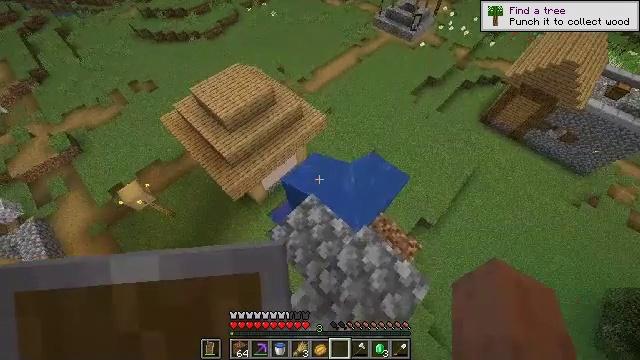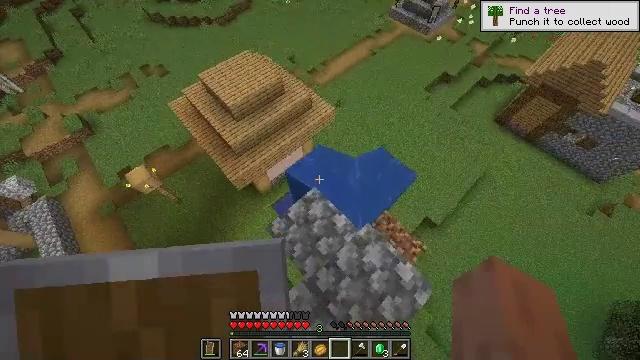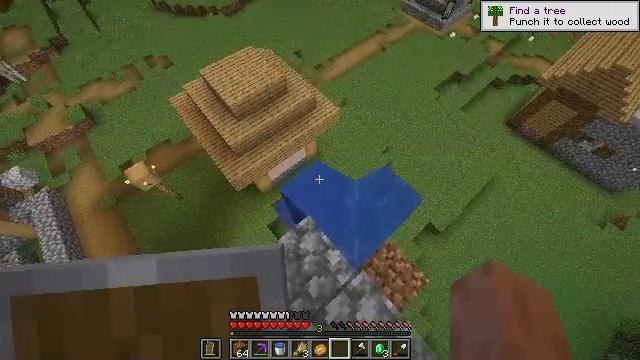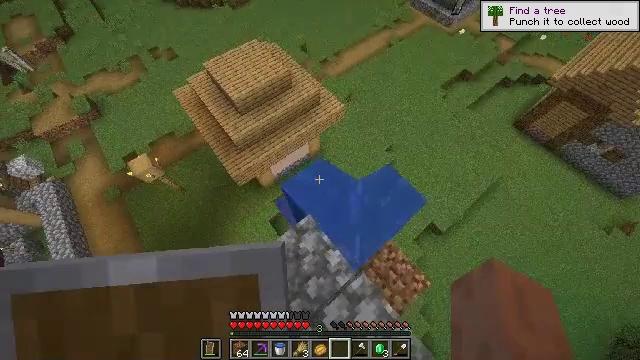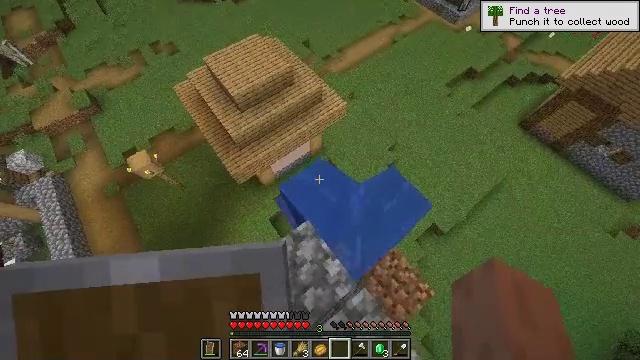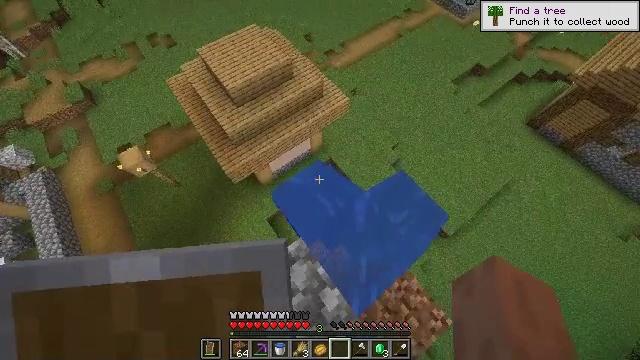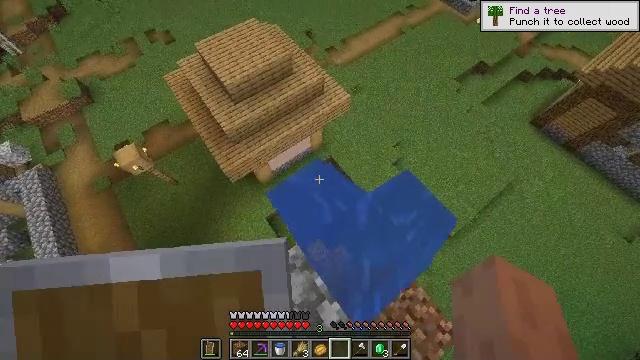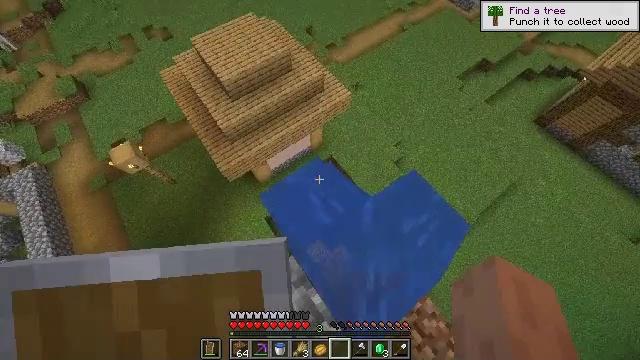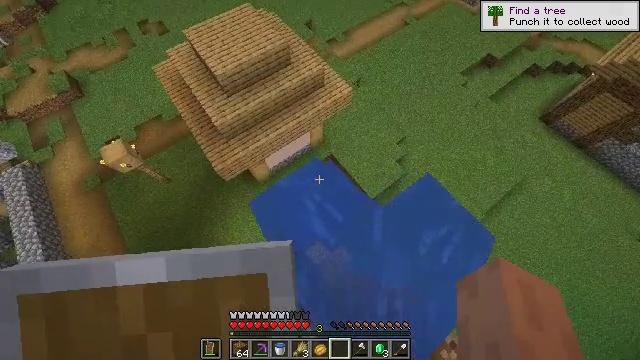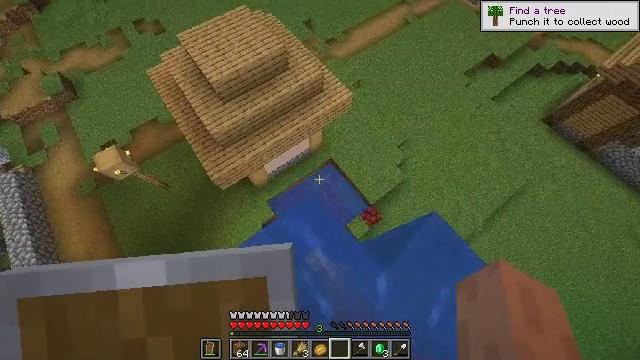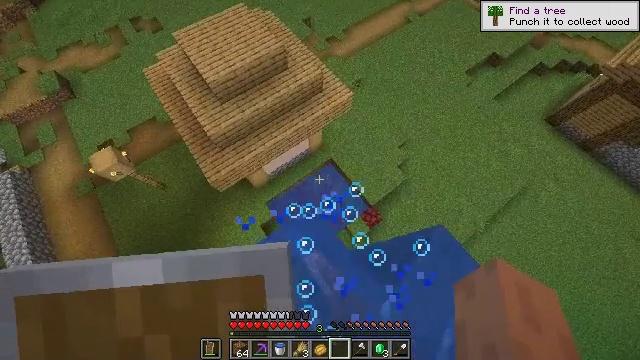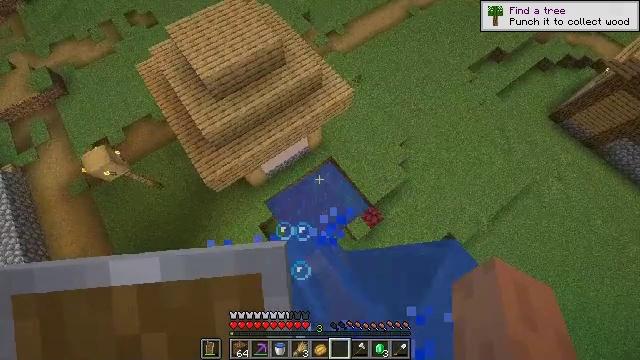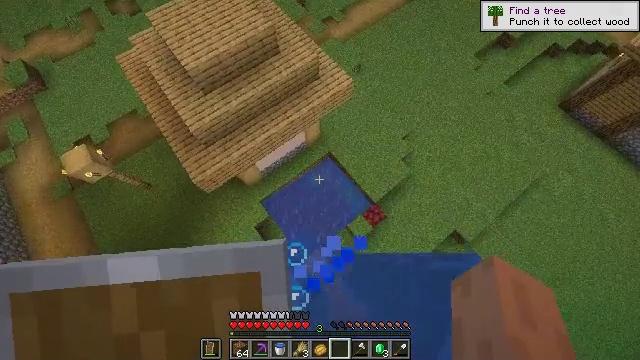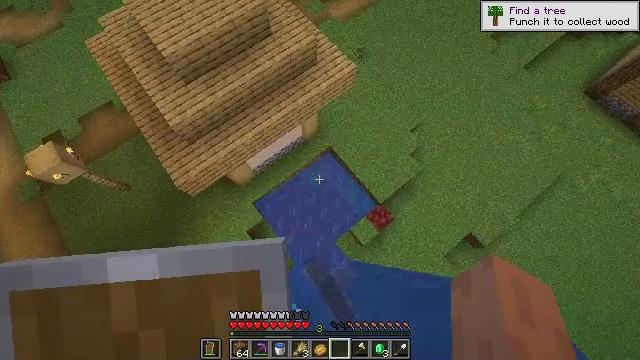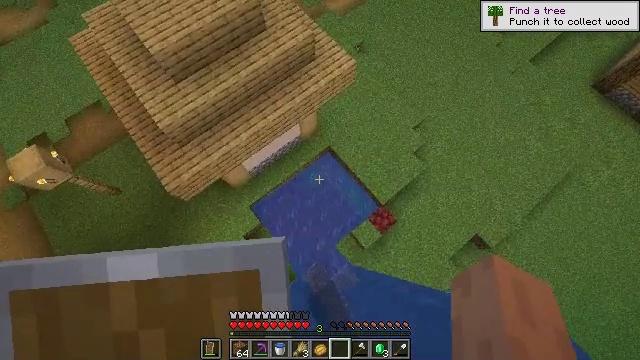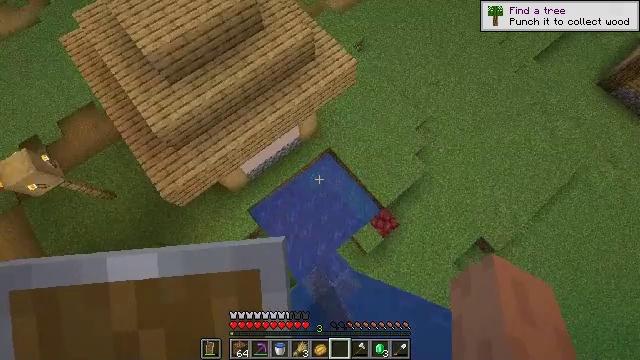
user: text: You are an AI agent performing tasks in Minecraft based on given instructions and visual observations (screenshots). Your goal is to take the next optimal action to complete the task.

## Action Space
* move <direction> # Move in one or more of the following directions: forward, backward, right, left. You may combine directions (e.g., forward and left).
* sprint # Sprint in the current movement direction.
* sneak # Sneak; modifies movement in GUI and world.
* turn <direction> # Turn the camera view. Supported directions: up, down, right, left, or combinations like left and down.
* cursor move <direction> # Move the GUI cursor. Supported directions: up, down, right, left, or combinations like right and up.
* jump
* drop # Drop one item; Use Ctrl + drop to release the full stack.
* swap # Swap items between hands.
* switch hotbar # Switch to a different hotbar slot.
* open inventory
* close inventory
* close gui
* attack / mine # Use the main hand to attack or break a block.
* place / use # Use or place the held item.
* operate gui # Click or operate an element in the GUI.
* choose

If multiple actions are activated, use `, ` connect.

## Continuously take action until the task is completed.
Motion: motion action
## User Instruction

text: Break the hay block to collect it.
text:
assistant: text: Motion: move forward, turn left and down
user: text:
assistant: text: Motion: move forward, turn left and down
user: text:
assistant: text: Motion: move forward, turn left and down
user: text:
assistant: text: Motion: move forward
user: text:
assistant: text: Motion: move forward
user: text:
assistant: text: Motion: move forward
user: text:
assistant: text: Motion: move forward
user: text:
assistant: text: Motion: move forward
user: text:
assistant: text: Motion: move forward
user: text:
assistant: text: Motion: move forward
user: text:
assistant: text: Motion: move forward
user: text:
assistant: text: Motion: move forward, turn right and down
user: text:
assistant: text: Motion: move forward, turn down
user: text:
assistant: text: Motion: move forward
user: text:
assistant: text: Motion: move forward
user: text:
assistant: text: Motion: move forward
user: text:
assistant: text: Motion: move forward, turn right
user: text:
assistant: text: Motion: move forward, turn right
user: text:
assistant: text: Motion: move forward, turn right and up
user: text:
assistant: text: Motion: move forward, turn right and up
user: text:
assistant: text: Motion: move forward, turn right and up
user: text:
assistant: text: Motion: move forward, turn right and up
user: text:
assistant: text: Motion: move forward, turn right and up
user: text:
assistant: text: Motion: move forward, turn right and up
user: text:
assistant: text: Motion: move forward, turn right and up
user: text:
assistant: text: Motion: move forward, turn right and up
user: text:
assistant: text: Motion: move forward, turn right and up
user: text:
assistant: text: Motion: move forward, turn right and up
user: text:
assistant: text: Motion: move forward, turn right and up
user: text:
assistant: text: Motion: move forward, turn right and up